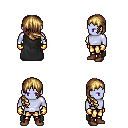
a pixel art fantasy rpg character, male body template, dark elf, purple skin, black cape, gold greaves, blonde right-swept hairstyle, gold gloves, brown shoes, four views (front, back, left, right), 2x2 character sprite sheet, small pixel art, hard edges, no anti-aliasing